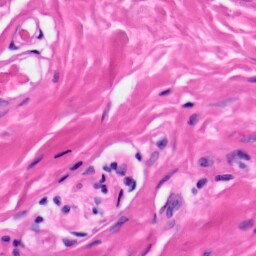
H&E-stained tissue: Skin